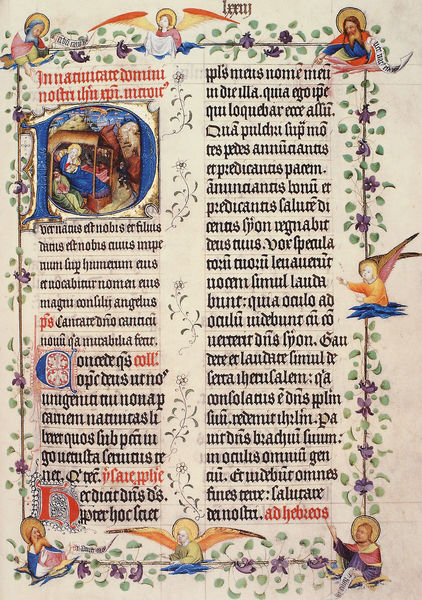
Titel: Hoya - Missale
Künstler: Meister des Zweder van Culemborg
Standort: Herstellungsort: Utrecht (EU - NL)
Institution: Münster, Universitäts- und Landesbibliothek
Schlagwörter: berg, blau, flügel, gott, wolken, grün, menschen, blume, blumen, bunt, orange, blüte, blüten, rot, tuch, wolke, ornament, alt, bibel, rahmen, gold, blatt, krone, engel, farbig, schrift, lila, violett, linien, banner, floral, ornamente, vier, buch, druck, seite, text, buchstaben, initiale, initialien, heiligenschein, jesus, mittelalter, stall, veilchen, heilige, heilig, putten, maria, fraktur, typografie, josef, geburt, krippe, weihnachten, latein, jesuskind, initial, buchmalerei, majuskel, evangelium, evangelisten, inkunabel, domini, minuskel, illumination, verzierrt, letein, florale ornamente, fabrig